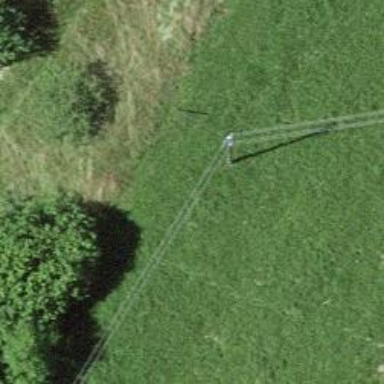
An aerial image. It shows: Minor power line.